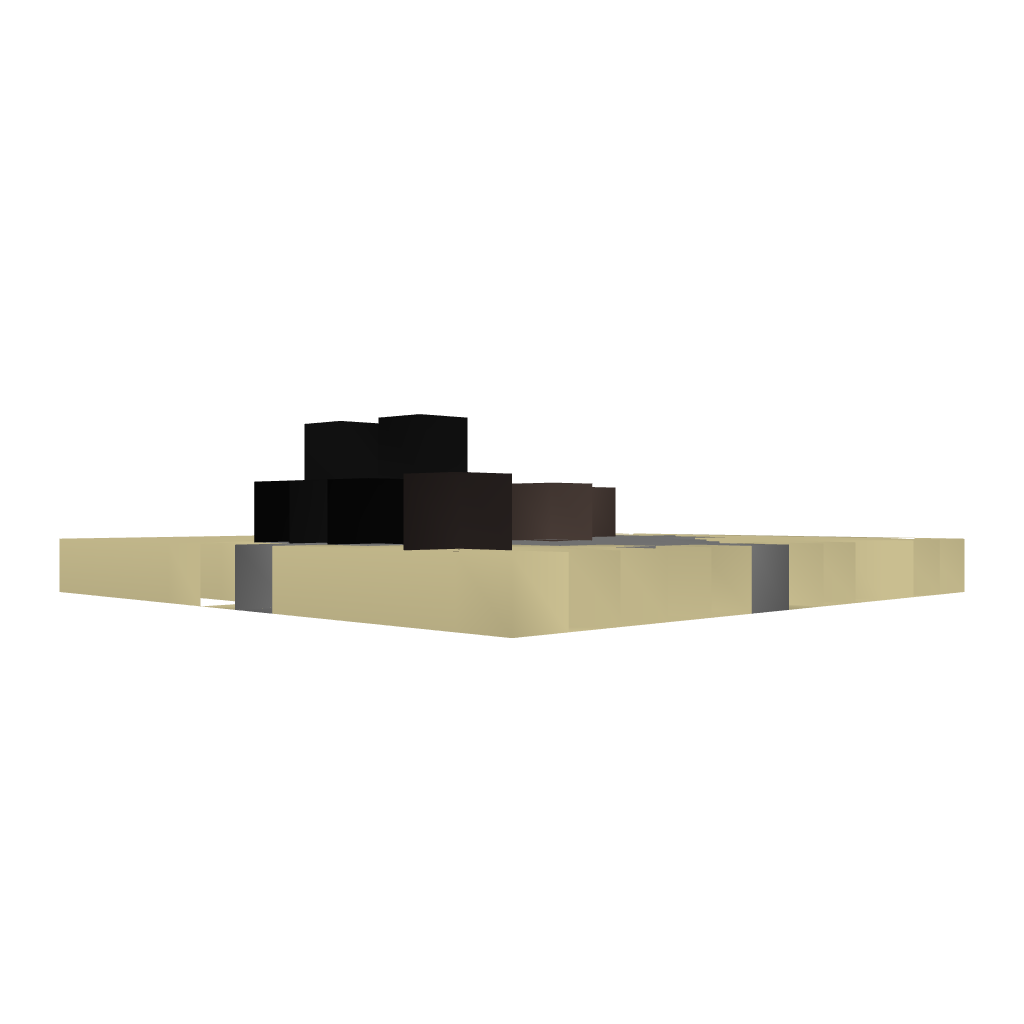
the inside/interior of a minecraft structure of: Map teleportation System